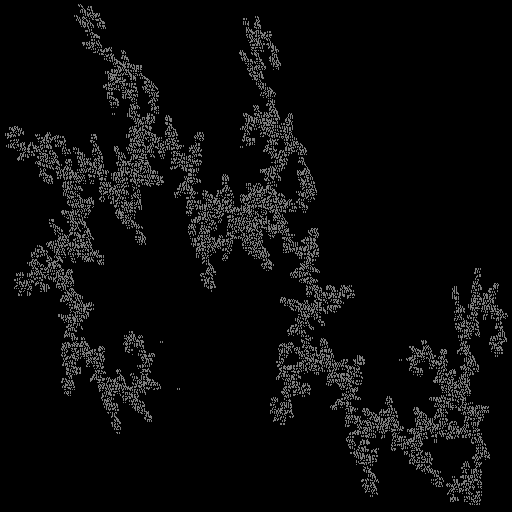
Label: greygoldenrod